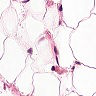
Metastatic tissue present: no